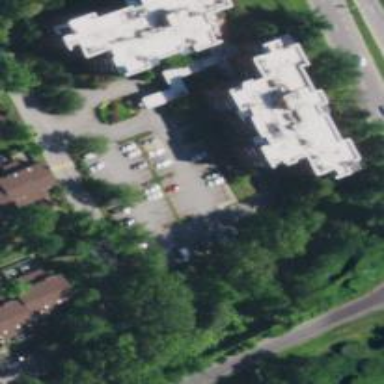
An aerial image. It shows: Residential building.